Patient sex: F
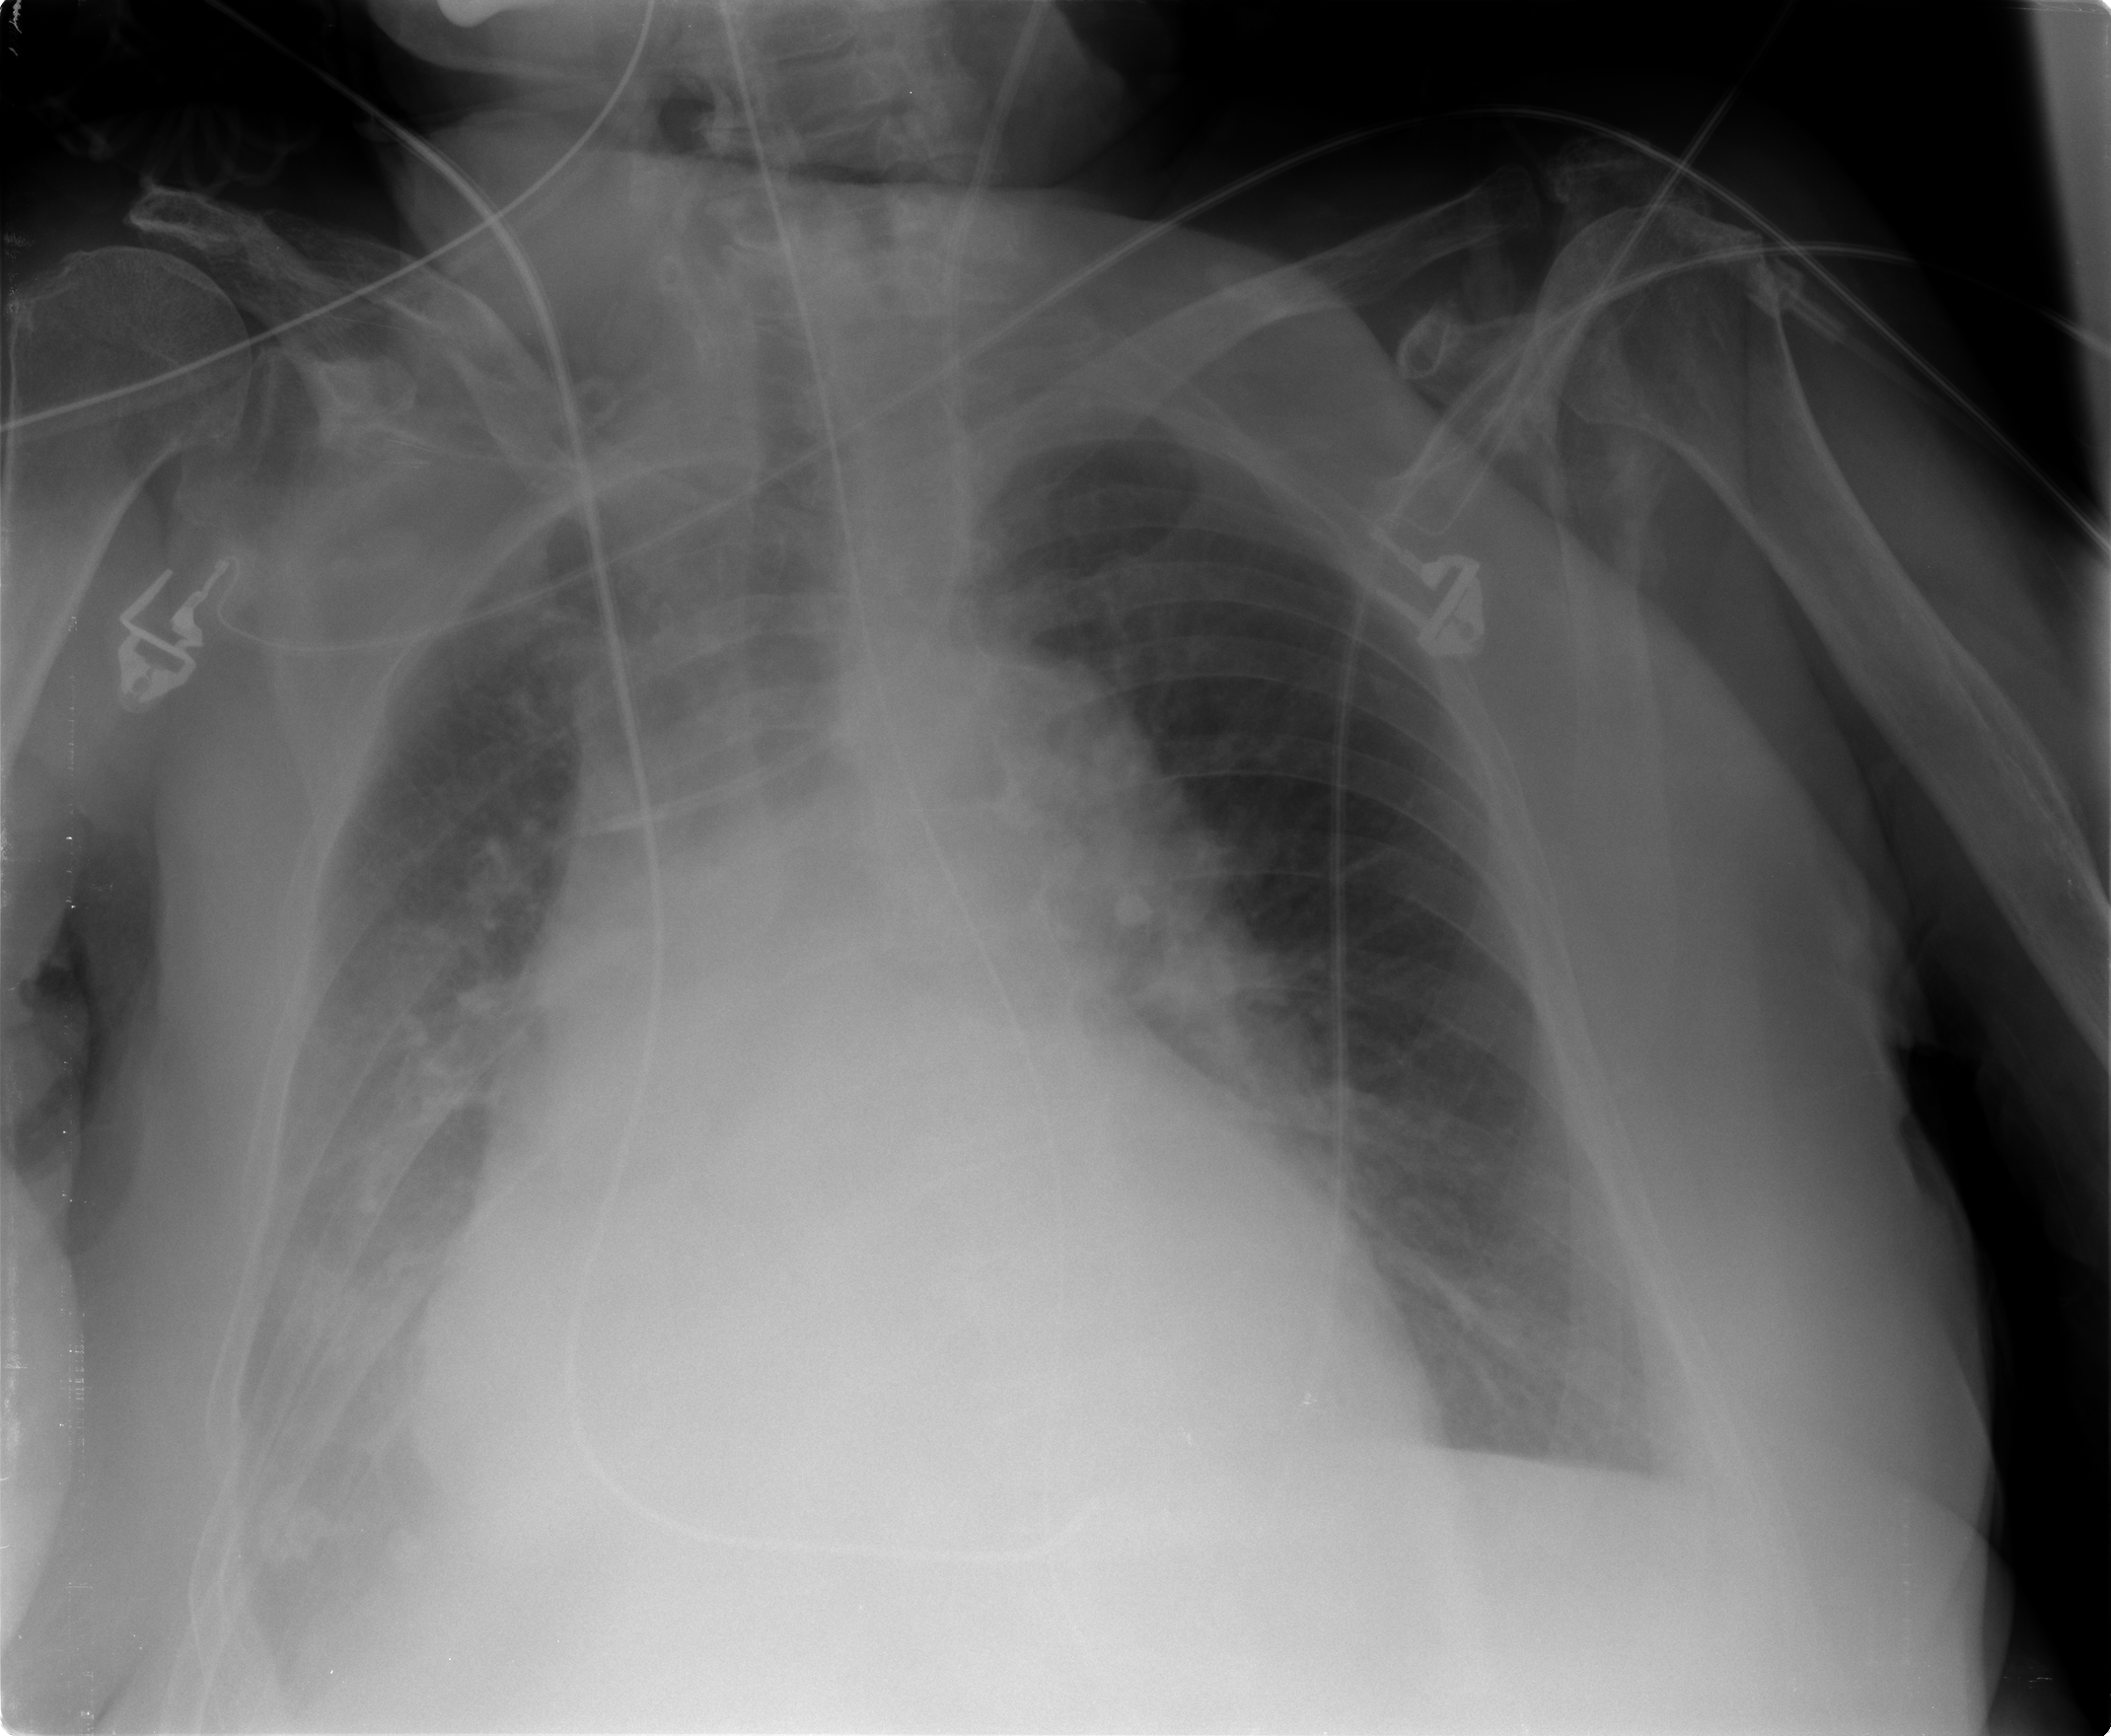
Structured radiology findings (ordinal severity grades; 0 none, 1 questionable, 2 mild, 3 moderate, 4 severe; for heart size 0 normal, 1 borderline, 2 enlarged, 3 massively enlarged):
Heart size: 3
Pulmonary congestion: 2
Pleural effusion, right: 2
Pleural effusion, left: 1
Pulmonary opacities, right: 0
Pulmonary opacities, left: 0
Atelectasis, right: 0
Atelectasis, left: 0